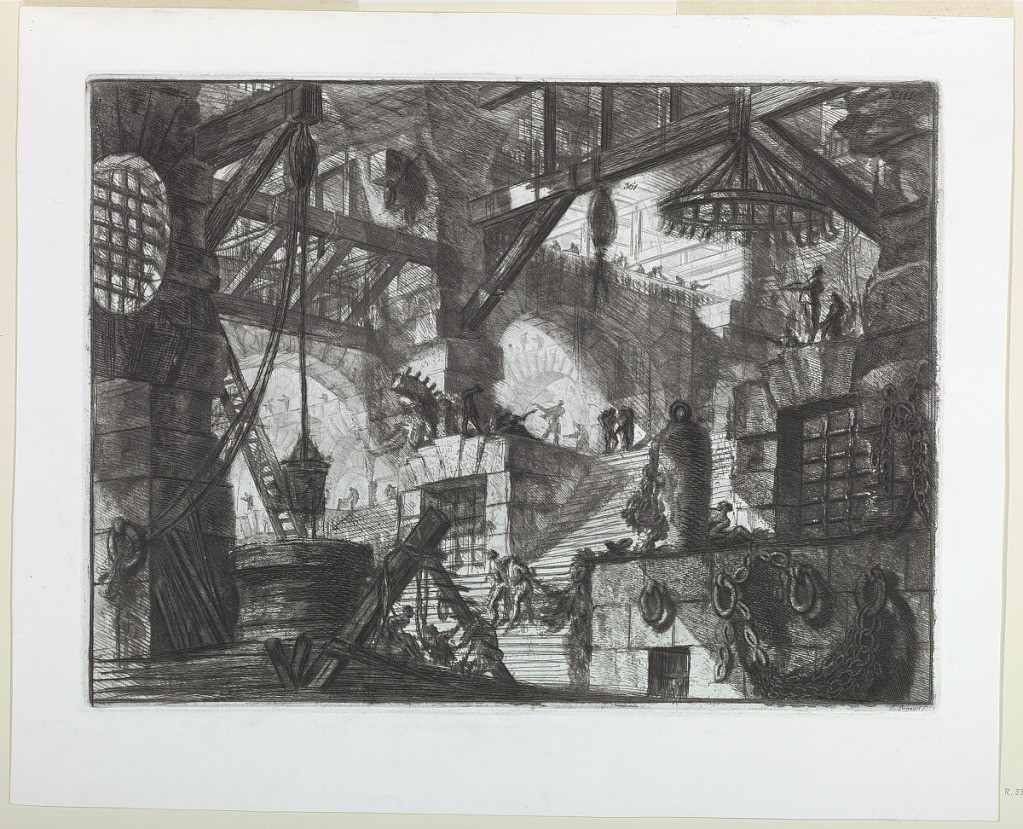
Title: Carceri Series, Plate XIII
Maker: Giovanni Battista Piranesi, Italian, 1720–1778
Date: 1745
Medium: Etching on paper
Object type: Print
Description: Horizontal rectangle. A vaulted chamber with staircases, and a well in the left foreground. Upper center, Calcografia number 361.